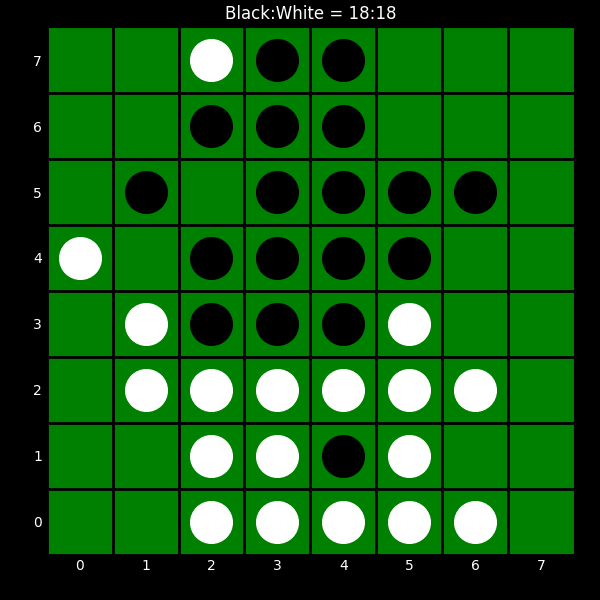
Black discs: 18
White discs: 18